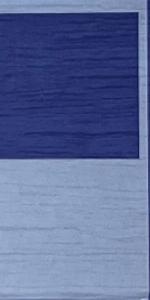
Label: Empty